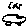
Label: car